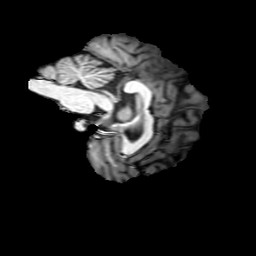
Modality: T1w
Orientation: sagittal
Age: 42
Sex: female
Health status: ill